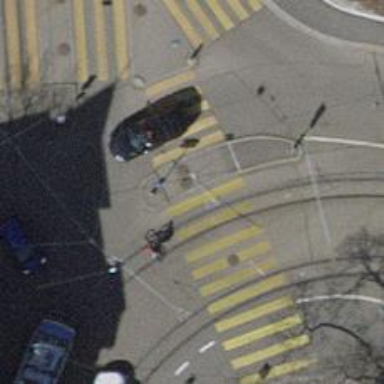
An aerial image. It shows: Kerb serving as barrier.